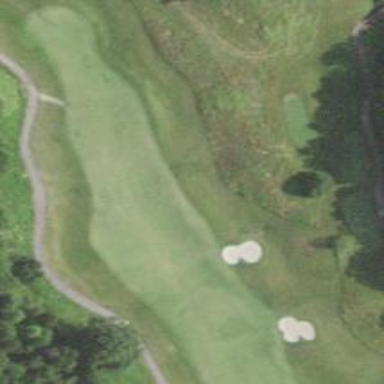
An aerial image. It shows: View of golf hole.